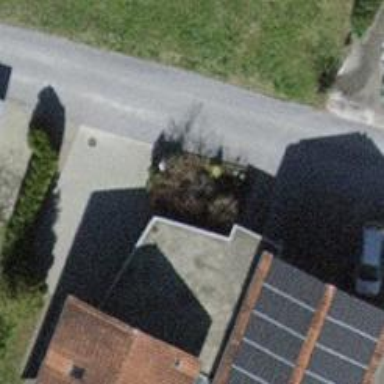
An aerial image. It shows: Carport structure.